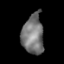
Tissue: lung
Cell type: Epithelial cells
Senescence score: 0.1948
Nuclear area (px): 836
Mean DAPI intensity: 117.379